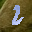
Label: 2